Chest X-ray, PA view. Patient: 67 years old, sex F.
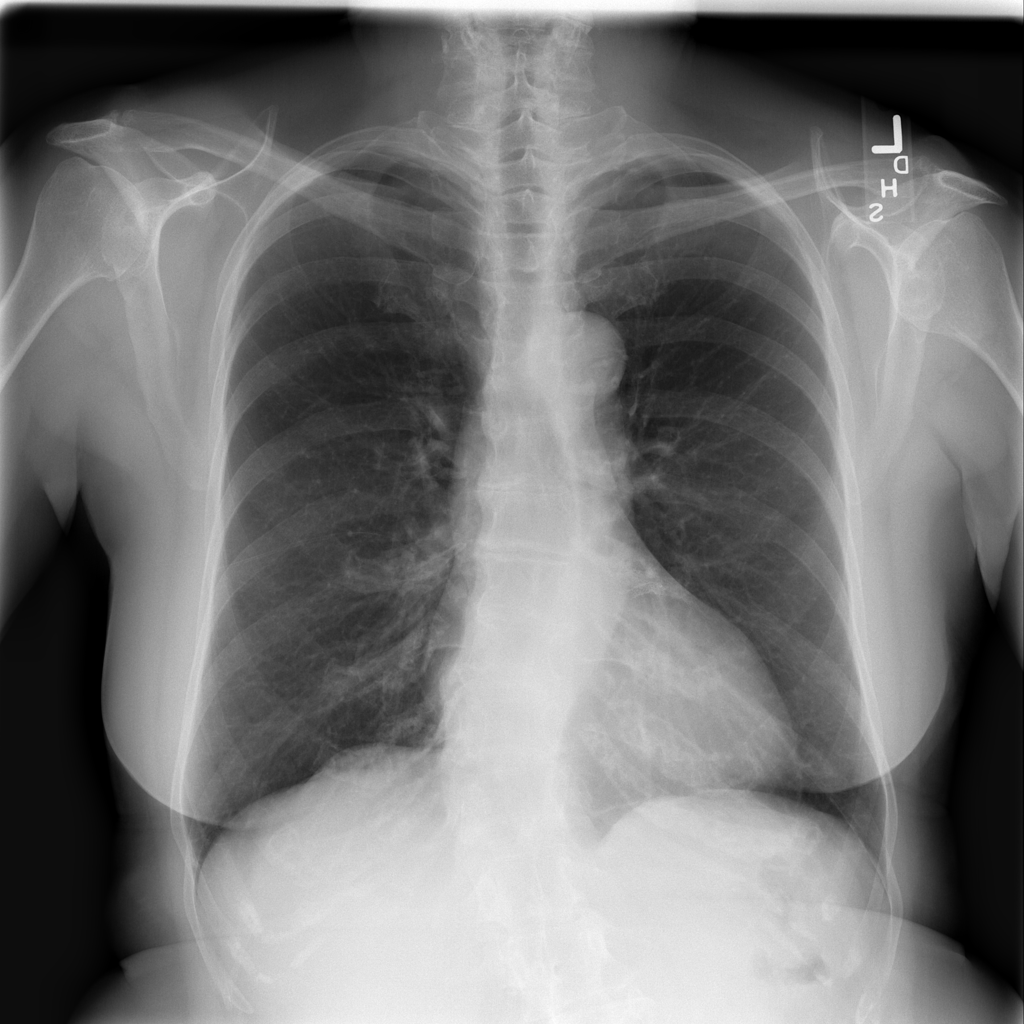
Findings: Infiltration